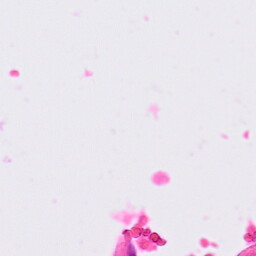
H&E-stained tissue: Lung